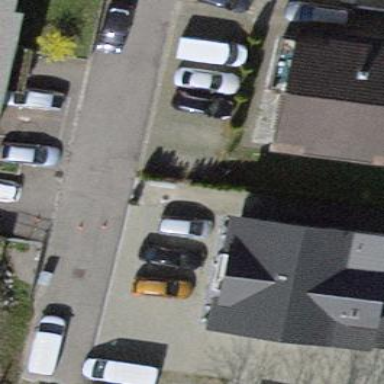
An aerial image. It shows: Street side parking area.